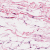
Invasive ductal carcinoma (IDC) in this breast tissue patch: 0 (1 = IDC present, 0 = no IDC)